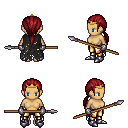
a pixel art fantasy rpg character, female body template, human, tanned skin, black tattered cape, gold greaves, brunette ponytail hairstyle, gold tiara, metal gloves, metal boots, spear, four views (front, back, left, right), 2x2 character sprite sheet, small pixel art, hard edges, no anti-aliasing